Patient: sex F, age 68
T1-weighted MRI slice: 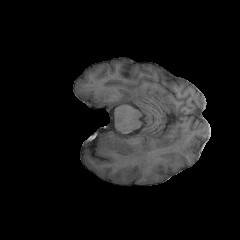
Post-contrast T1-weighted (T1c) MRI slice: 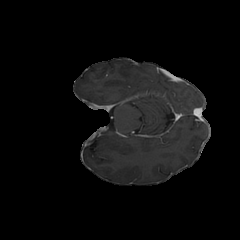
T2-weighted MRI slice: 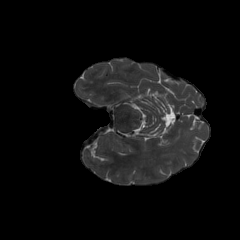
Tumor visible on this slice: no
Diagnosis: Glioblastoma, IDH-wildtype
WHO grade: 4